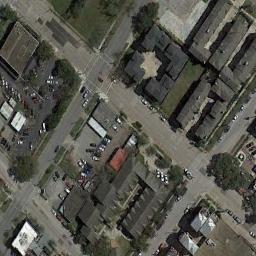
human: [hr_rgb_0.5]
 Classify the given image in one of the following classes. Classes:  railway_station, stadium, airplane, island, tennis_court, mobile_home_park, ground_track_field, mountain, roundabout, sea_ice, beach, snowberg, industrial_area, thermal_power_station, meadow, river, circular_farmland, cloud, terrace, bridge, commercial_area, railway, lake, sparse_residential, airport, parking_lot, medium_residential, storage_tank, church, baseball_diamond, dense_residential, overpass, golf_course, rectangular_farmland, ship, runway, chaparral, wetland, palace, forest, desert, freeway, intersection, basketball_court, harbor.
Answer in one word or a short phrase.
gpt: medium_residential